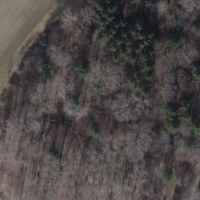
EUNIS habitat code: 41
Species observed at this site:
Arum maculatum